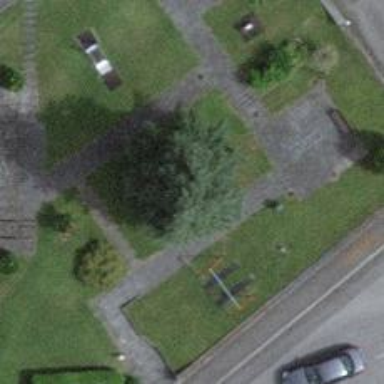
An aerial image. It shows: Evergreen needle-leaved tree.